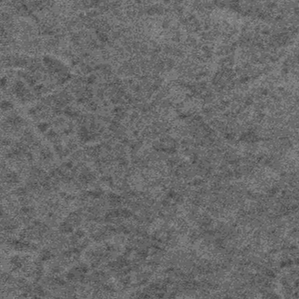
Label: frost